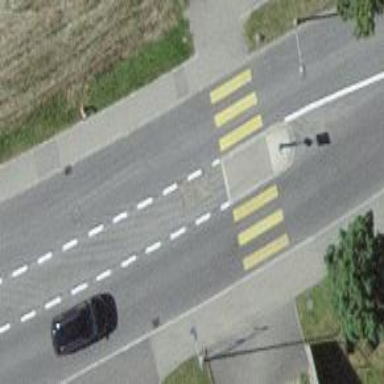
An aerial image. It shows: Marked road crossing.